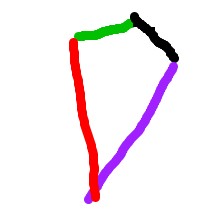
Shape: kite